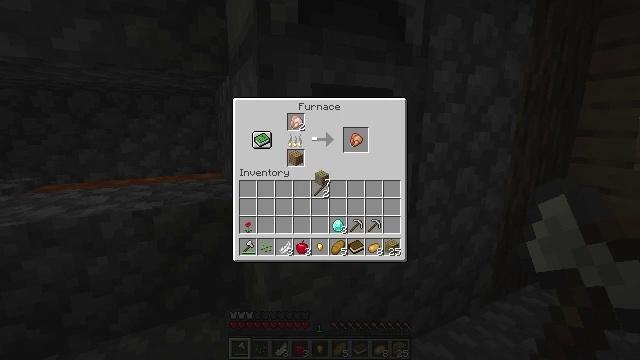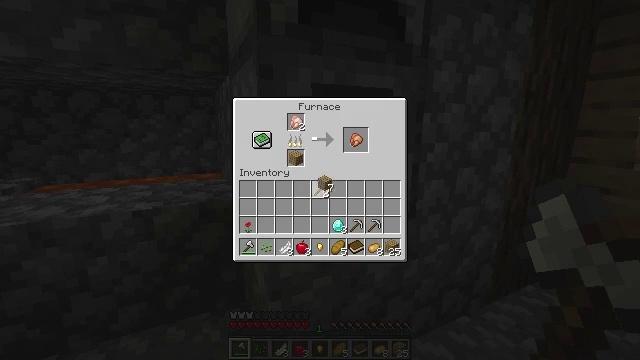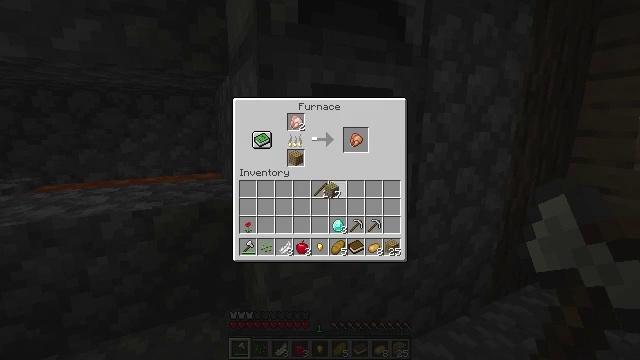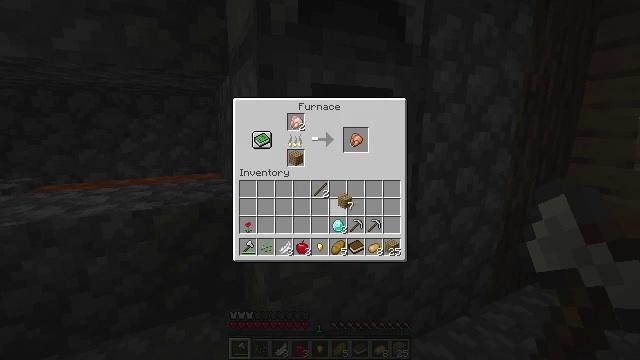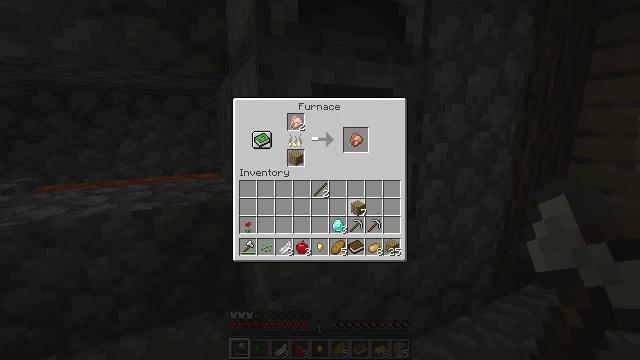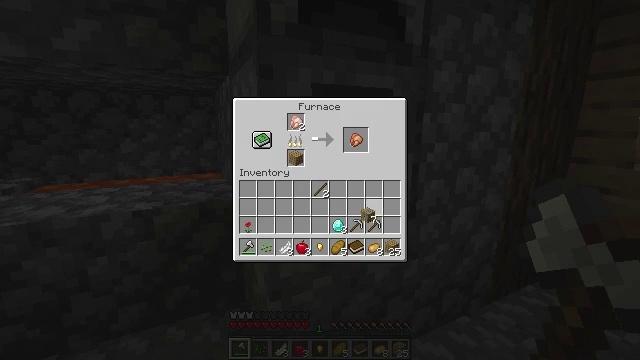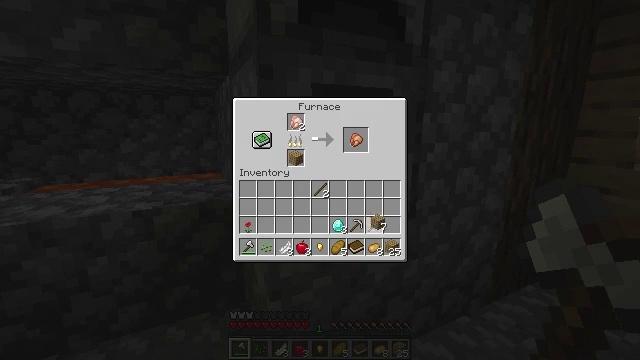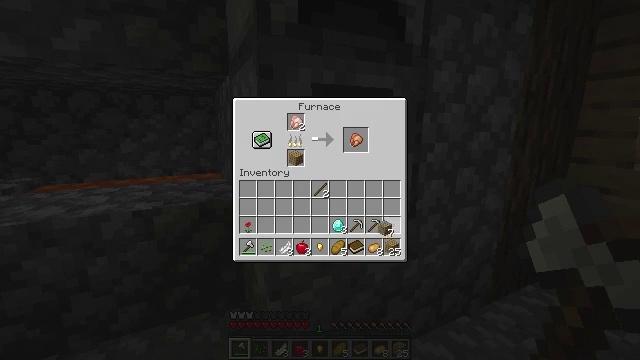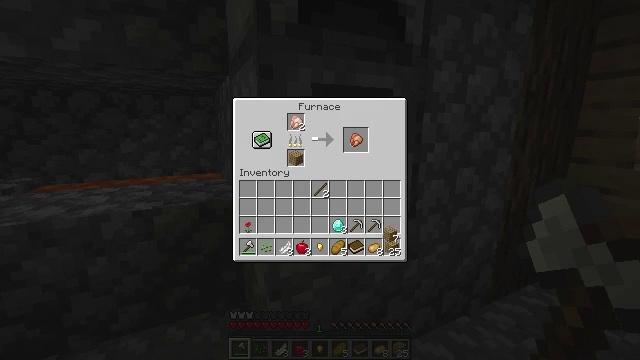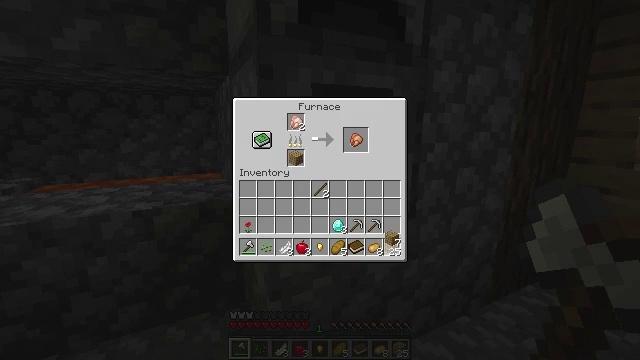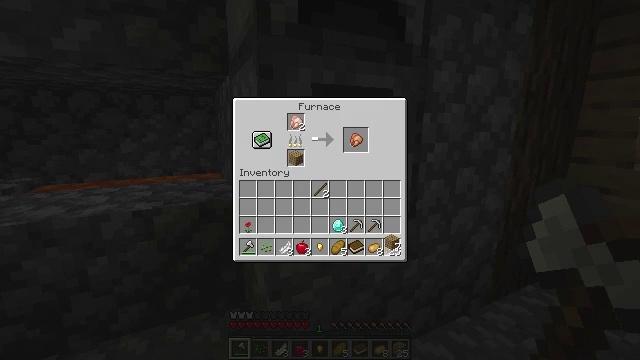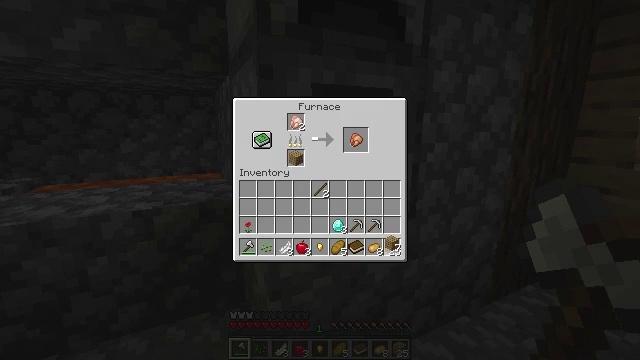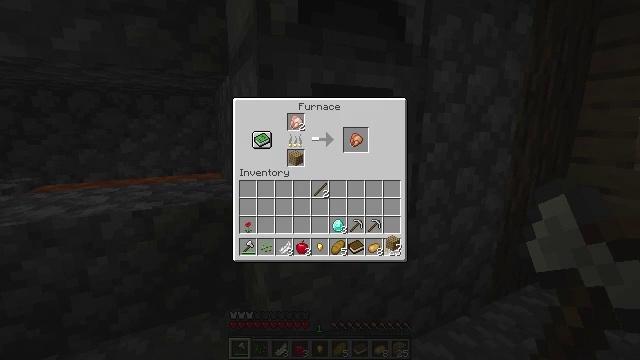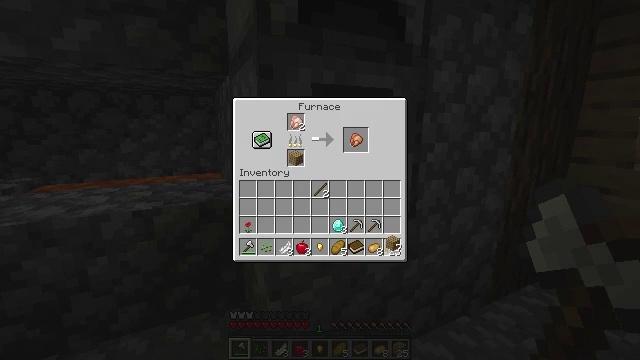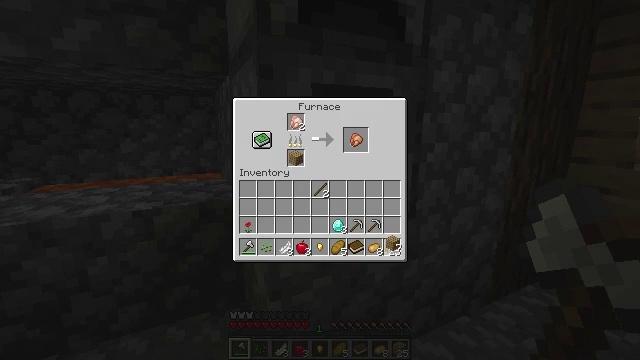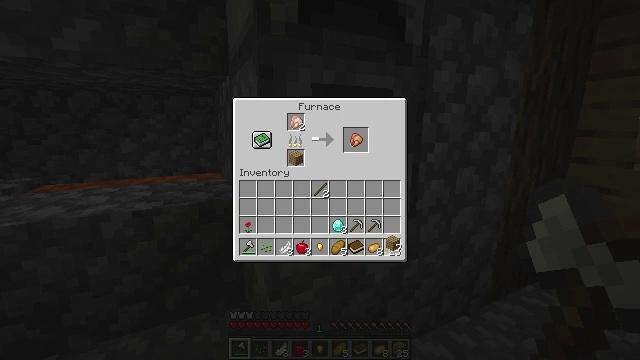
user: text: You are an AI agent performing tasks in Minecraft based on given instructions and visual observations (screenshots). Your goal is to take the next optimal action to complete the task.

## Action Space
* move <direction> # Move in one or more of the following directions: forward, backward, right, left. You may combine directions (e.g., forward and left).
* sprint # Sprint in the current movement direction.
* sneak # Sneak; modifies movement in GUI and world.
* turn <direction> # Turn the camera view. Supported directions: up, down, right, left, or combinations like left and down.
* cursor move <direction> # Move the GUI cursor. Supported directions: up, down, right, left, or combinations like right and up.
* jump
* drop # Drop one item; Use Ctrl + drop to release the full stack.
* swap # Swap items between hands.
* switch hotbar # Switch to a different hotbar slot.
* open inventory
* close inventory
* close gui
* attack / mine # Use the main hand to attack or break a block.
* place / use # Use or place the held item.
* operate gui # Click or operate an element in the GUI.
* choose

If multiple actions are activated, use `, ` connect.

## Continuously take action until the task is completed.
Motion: motion action
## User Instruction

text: craft item air
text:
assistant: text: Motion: no_op
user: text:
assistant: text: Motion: cursor move down
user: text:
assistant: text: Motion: cursor move right and down
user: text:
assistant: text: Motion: cursor move right and down
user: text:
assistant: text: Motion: cursor move right and down
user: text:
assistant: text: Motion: cursor move right and down
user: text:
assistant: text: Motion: cursor move right
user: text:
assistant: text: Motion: no_op
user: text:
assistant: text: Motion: no_op
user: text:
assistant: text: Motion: no_op
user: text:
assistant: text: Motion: no_op
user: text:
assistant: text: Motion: no_op
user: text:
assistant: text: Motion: no_op
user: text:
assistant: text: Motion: no_op
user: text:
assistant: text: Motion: operate gui
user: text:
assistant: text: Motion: operate gui
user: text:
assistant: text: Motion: no_op
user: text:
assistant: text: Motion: no_op
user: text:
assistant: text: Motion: no_op
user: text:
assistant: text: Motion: no_op
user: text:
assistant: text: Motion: cursor move left and up
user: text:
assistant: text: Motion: cursor move left and up
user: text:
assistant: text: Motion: cursor move left and up
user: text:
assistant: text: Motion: cursor move up
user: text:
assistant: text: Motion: no_op
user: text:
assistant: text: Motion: sneak
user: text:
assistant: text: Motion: sneak
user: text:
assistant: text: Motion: sneak
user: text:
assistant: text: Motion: sneak
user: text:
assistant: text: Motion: sneak